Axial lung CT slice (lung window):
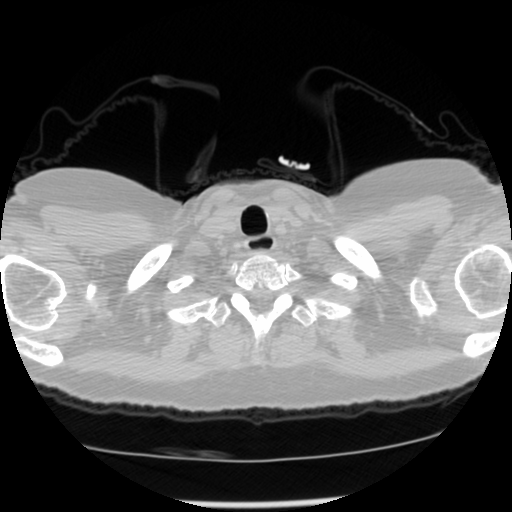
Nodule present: no